Question: Print a table of the numbers from 1 to 10 displaying in a tabular fashion the number, its cube root, square root, square, and cube.
Here is the desired output:

My code:
'''
public static void main(String[] args) {
for (int i = 0; i <= 10; i++) {
for (int j = 0; j <= 5; j++)
System.out.printf("%6d", i, Math.cbrt(i) + " " + Math.sqrt(i) + " " + (i * i) + " " + (i * i * i));
System.out.println();
}
}
}
'''
My code gives the output:
'''
0 0 0 0 0 0
1 1 1 1 1 1
2 2 2 2 2 2
3 3 3 3 3 3
4 4 4 4 4 4
5 5 5 5 5 5
6 6 6 6 6 6
7 7 7 7 7 7
8 8 8 8 8 8
9 9 9 9 9 9
10 10 10 10 10 10
'''
Can anyone help me get the right output?
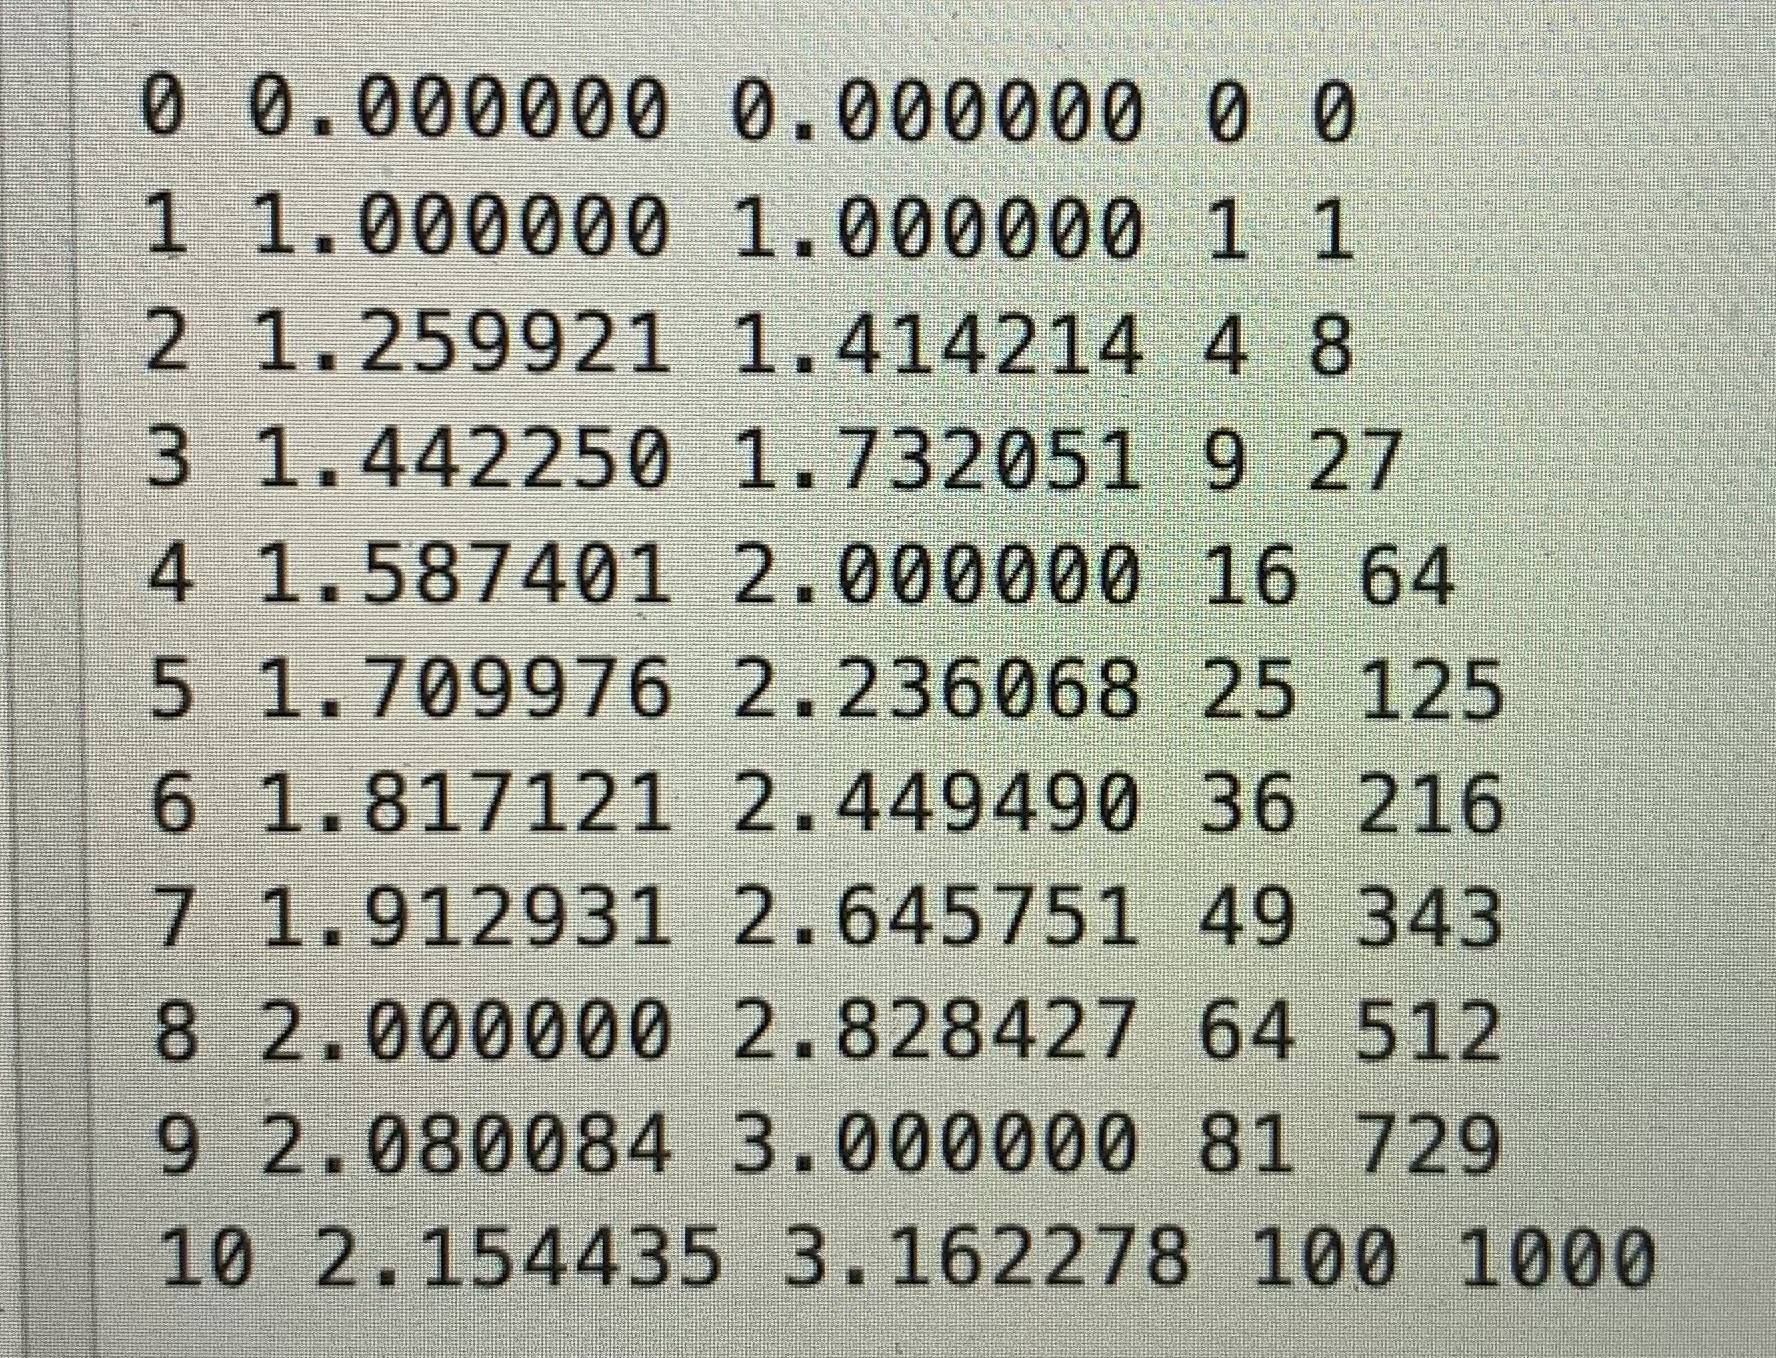
Answer: You have to use different format specifiers for printing floating points and integers.
Also, in 'System.out.printf()', you can separate the values using comma ','. See <URL>.
'%d' - for integers
'%f' - for floating points
'%.6f' - for floating points with 6 digits of precision
Also, I removed the extra nested for loop, it was unnecessary.
'''
public static void main(String[] args) {
for (int i = 0; i <= 10; i++) {
System.out.printf("%d %.6f %.6f %d %d
", i, Math.cbrt(i), Math.sqrt(i), (i * i), (i * i * i));
}
}
'''